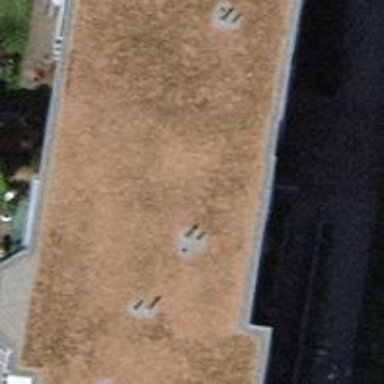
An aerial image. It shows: Apartment building with flat roof.